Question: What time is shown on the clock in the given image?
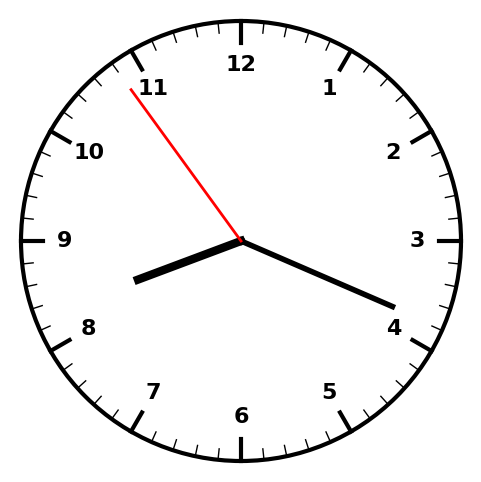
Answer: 08:18:54